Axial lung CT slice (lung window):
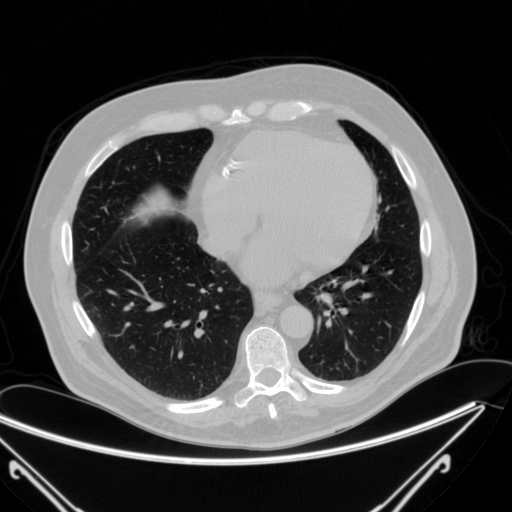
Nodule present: no